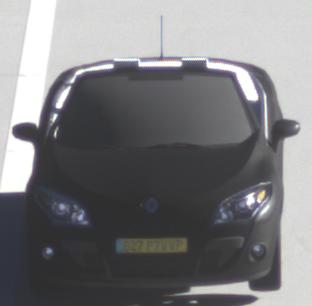
Make: Renault
Model: Mégane Coupé-Cabriolet 1.6 16V 110
Detailed model: Mégane (III) Coupé-Cabriolet
Model produced from: 2010/06
Model produced until: 2013/03
Doors: 2
Color: black
Road condition: dry road
Daytime: morning or afternoon
Contrast: high contrast